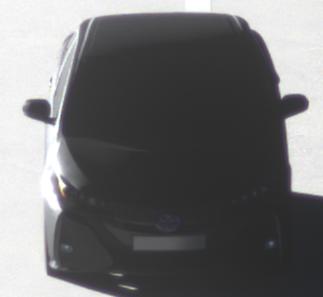
Make: Toyota
Model: Prius 1.8 Plug-In Hybrid
Detailed model: Prius (XW5) Plug-In
Model produced from: 2019/07
Model produced until: 2020/07
Doors: 5
Color: black
Road condition: dry road
Daytime: sunrise or sunset
Contrast: high contrast